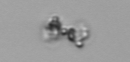
Label: detritus